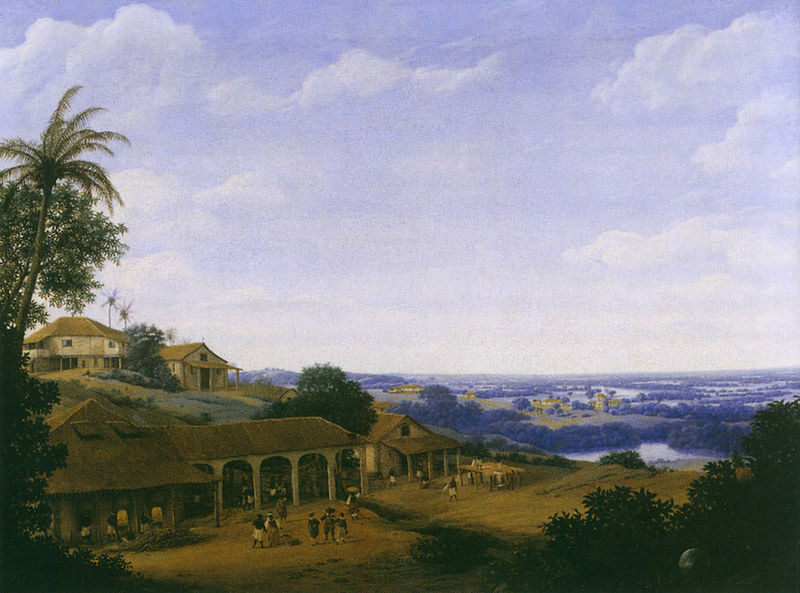
Titel: Zuckermühle
Künstler: Frans Post
Institution: Kopenhagen, Statens Museum for Kunst
Schlagwörter: baum, berg, blau, gemälde, himmel, meer, wasser, wolken, bäume, fluss, grün, landschaft, menschen, see, strasse, säulen, weiss, zeichnung, dach, gebäude, haus, wiese, ferne, horizont, häuser, natur, weite, busch, hütte, sonne, land, bauern, genre, bogen, ort, warm, dorf, dächer, hof, hütten, unterstand, einfach, palme, grun, bögen, veranda, seen, viele, palmen, flüsse, dort, coloriert, gemeinschaft, teiche, öl auf leinwand, feren, 19. jahrhundert, 1700, voloriert, püalmen